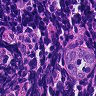
Metastatic tissue present: no